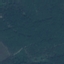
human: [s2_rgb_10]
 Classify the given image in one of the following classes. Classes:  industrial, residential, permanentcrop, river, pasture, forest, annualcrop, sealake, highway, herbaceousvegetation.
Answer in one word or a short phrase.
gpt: Forest